【题型】填空题　【知识点】平面几何　【难度】easy
如图, $\odot O$ 是 $\triangle ABC$ 的内切圆, 切点分别为 $D,E,F$, 且 $\angle A=90^\circ$，$BC=5$，$CA=4$，则 $\odot O$ 的半径是\underline{\quad }。

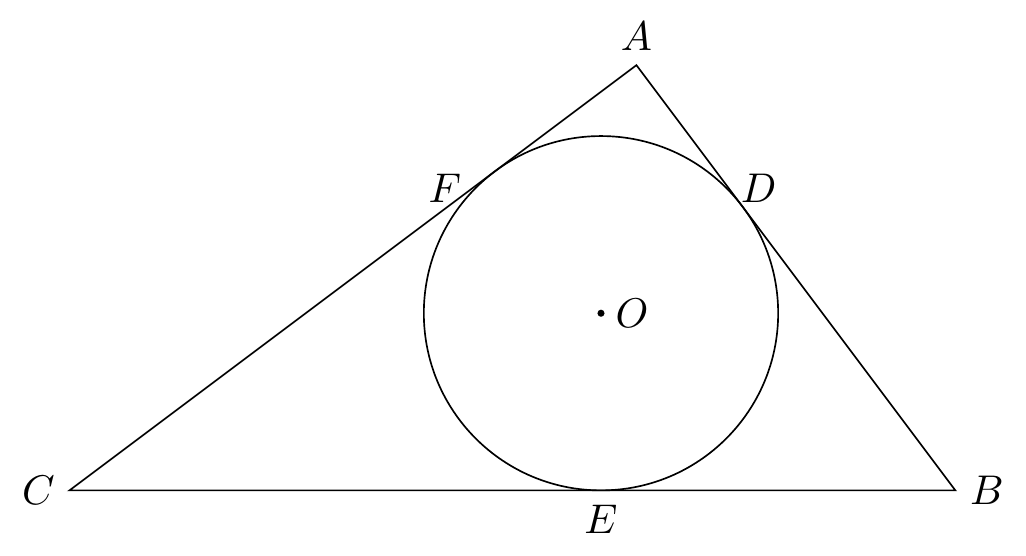
【解答】
解：在 $Rt\triangle ABC$ 中，

$\because \angle A=90^\circ$，$BC=5$，$CA=4$，

$\therefore AB=\sqrt{BC^2-AC^2}=3$，

$\because \odot O$ 为 $Rt\triangle ABC$ 的内切圆，切点分别为 $D$、$E$、$F$，

$\therefore BD=BE$，$AD=AF$，$CF=CE$，

如图，连接 $OD$，$OF$，

$\because \odot O$ 为 $Rt\triangle ABC$ 的内切圆，

$\therefore OD \perp AB$，$OF \perp AC$，$OD = OF$，

$\therefore \angle ODA = \angle A = \angle OFA = 90^\circ$，

$\therefore$ 四边形 $ADOF$ 是正方形，

设 $OD = OF = AF = AD = x$，则 $CF = CE = 4 - x$，$BD = BE = 3 - x$，

$\because CE + BE = 5$，

$\therefore 4 - x + 3 - x = 5$，

$\therefore x = 1$，

则 $\odot O$ 的半径为 $1$．

故答案为：$1$．
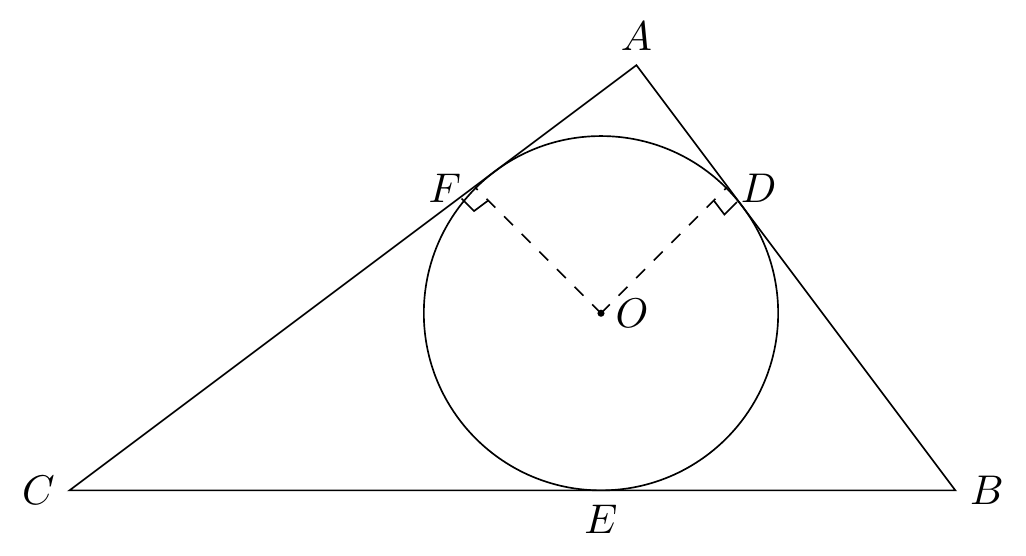